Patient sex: M
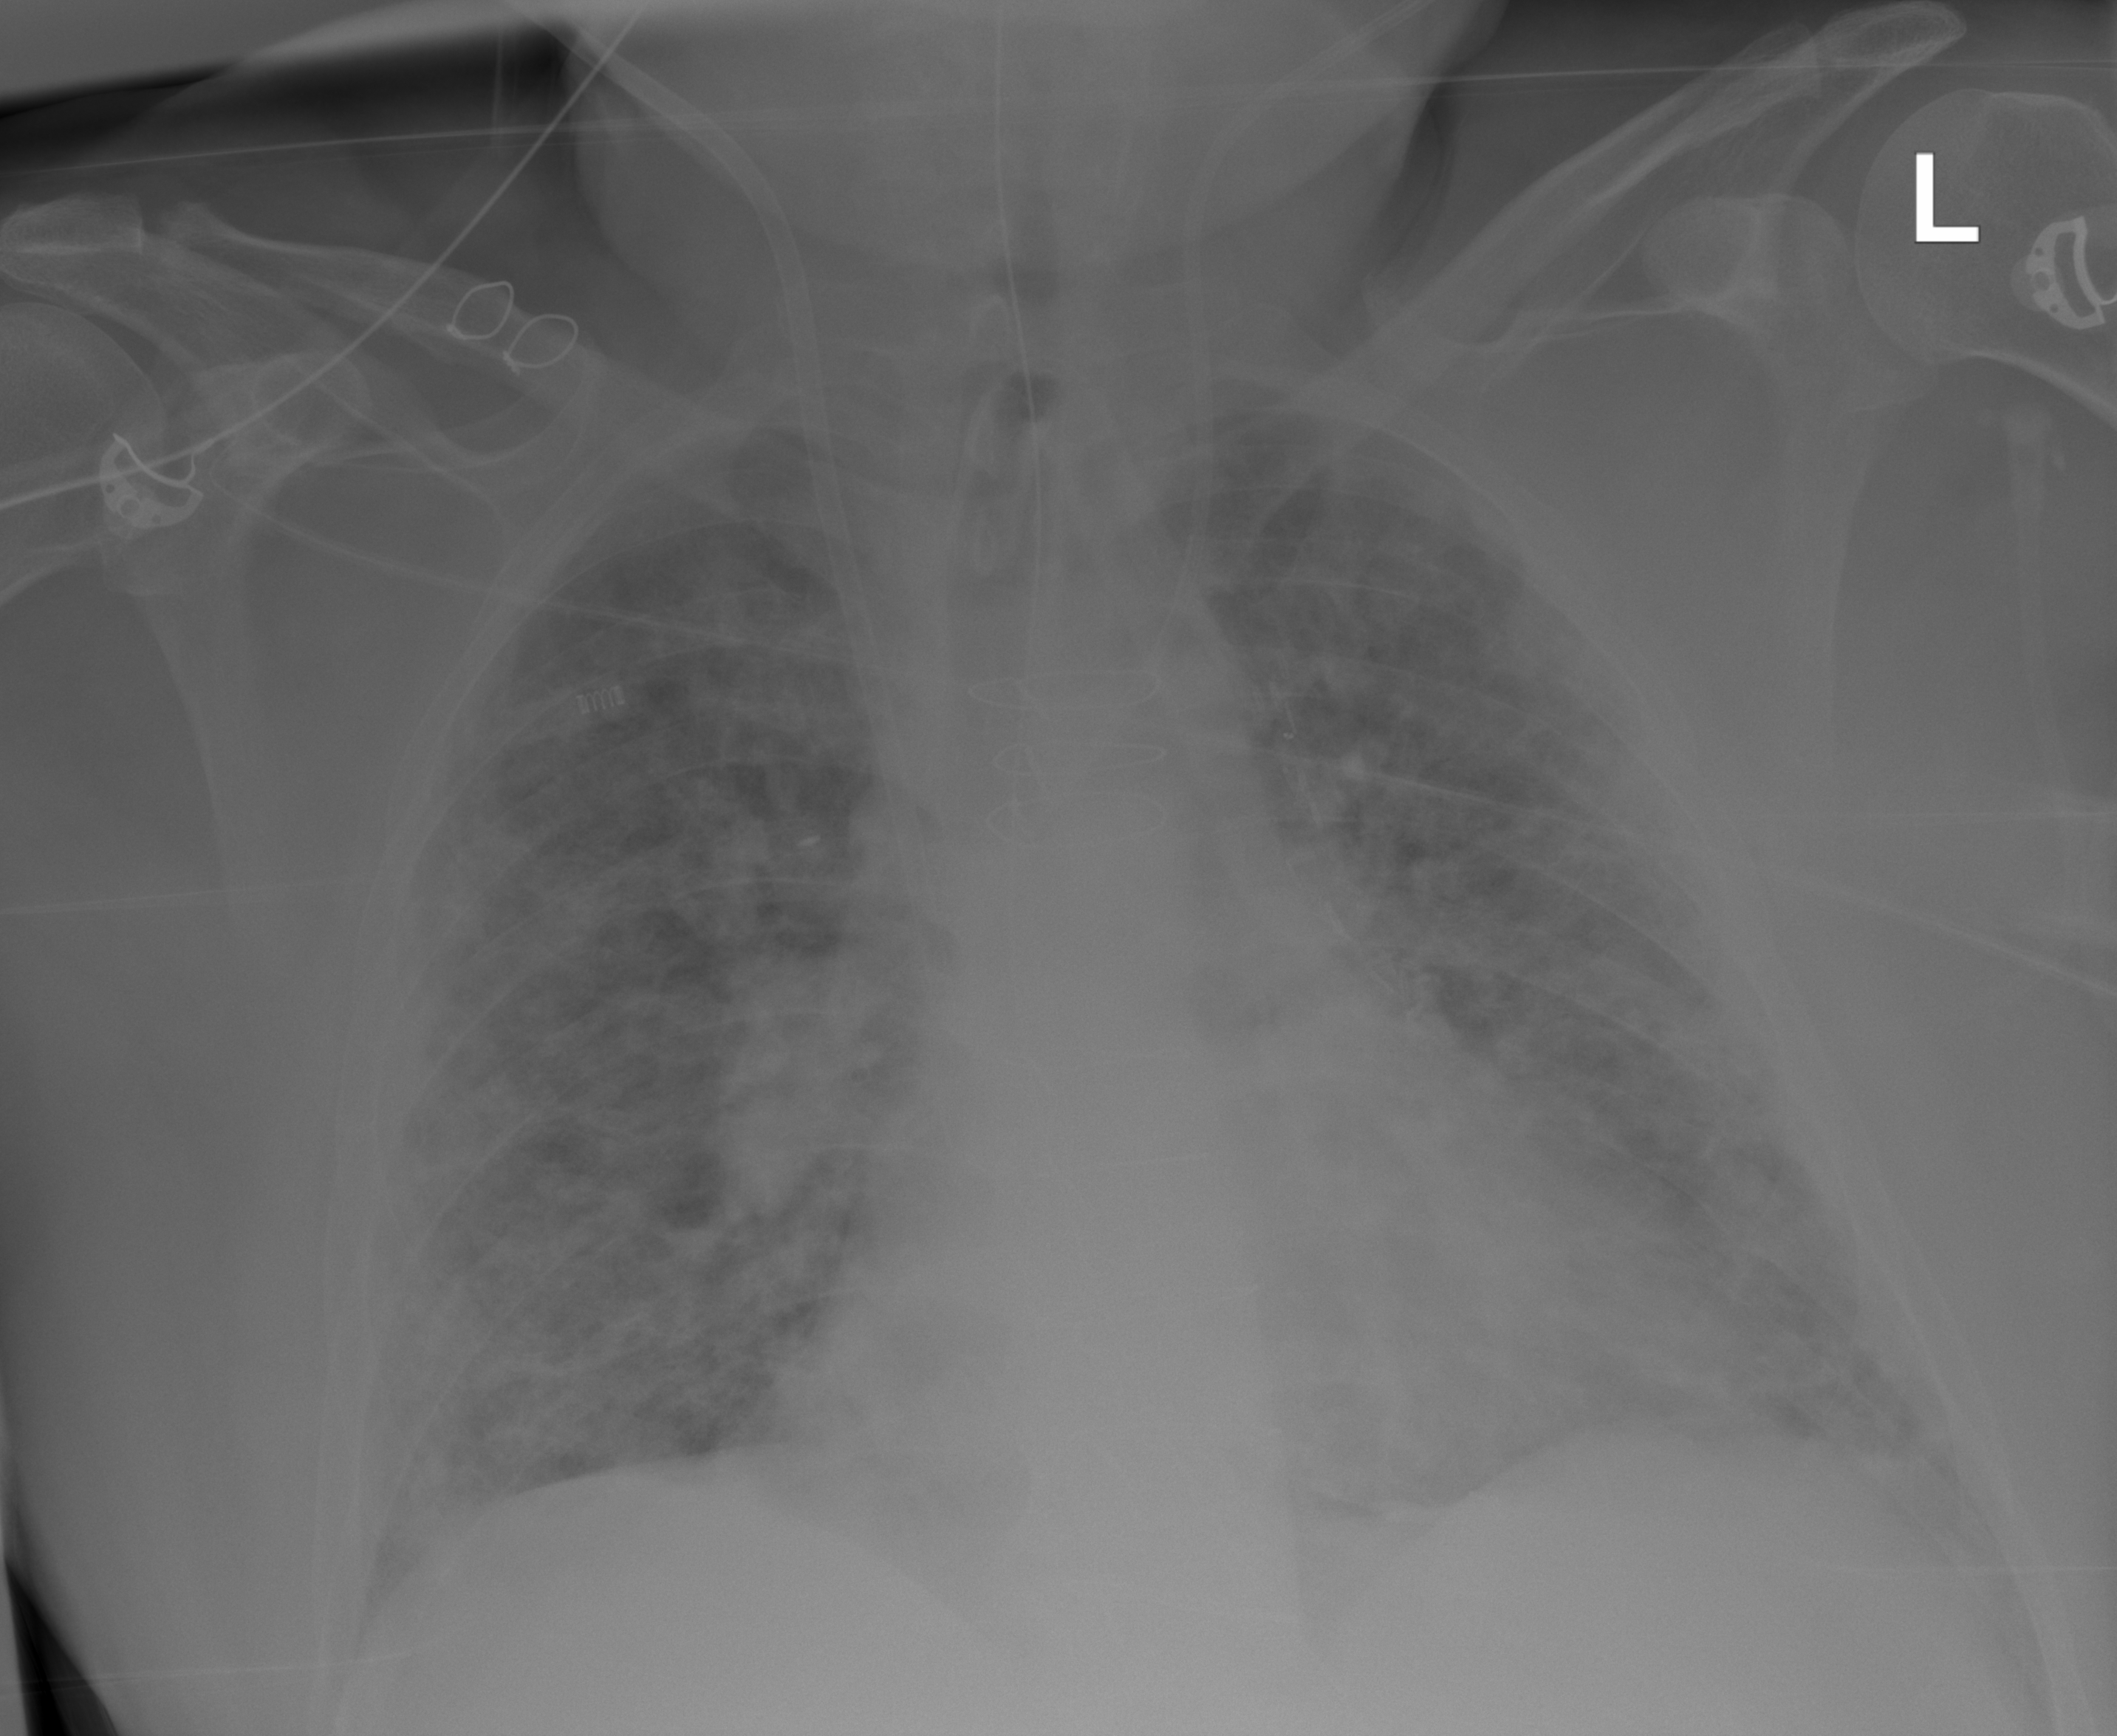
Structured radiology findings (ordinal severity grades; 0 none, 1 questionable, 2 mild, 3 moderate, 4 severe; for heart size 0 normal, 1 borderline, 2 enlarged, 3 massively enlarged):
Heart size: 1
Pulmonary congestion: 0
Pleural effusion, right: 1
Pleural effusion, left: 2
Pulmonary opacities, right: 3
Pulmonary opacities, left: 2
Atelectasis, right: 3
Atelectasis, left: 3